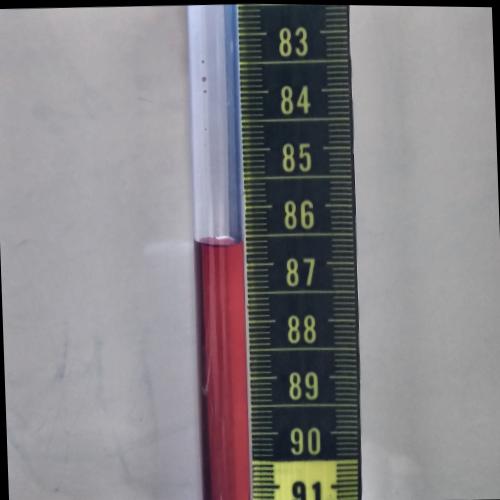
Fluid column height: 86.6 cm